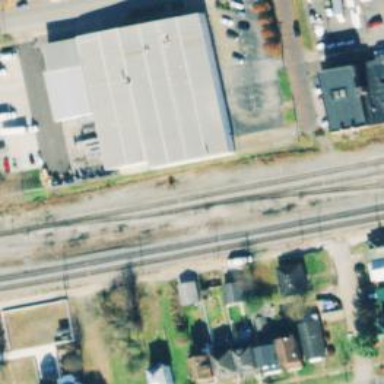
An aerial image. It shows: Railway siding for service.